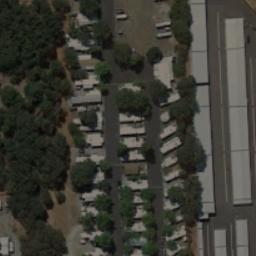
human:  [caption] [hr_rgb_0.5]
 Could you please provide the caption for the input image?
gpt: There are several trees around the mobile home community .

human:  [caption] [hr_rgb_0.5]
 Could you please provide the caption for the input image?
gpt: There are many trees in the mobile home park .

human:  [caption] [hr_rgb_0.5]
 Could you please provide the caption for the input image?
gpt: The mobile home park is next to some trees .

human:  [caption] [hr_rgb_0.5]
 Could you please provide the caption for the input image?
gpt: There are some gray buildings and green trees in the mobile home park .

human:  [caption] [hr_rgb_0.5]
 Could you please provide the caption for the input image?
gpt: The mobile home park has some neatly arranged white mobile homes and some trees are among these mobile homes .